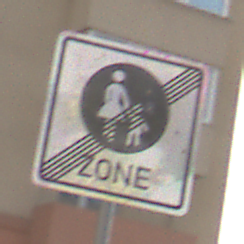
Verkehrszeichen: EndeFussgaengerzone
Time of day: MorningAfternoon
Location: Outdoor (Urban)
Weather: PartlyCloudy
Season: NotSpecified
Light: Natural